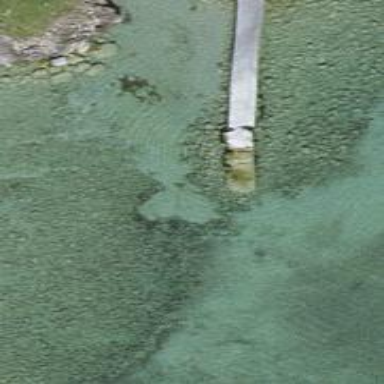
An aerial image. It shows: Man-made pier.